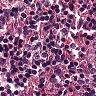
Metastatic tissue present: no